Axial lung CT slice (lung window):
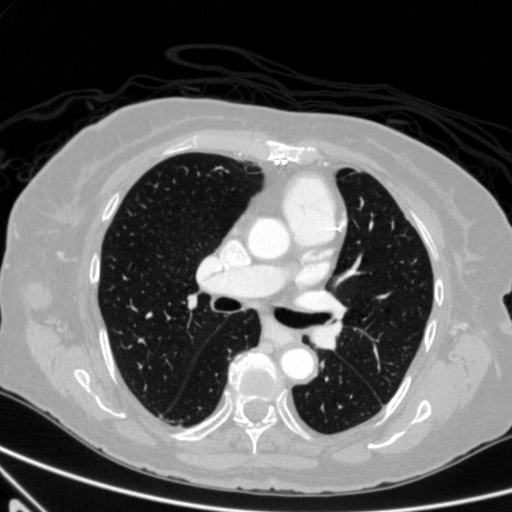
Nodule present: no